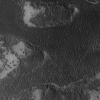
Atmospheric dust classification: not_dusty